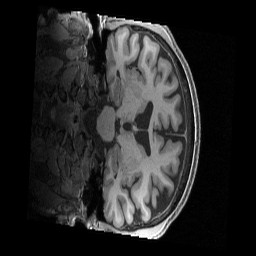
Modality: T1w
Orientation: coronal
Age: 55
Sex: male
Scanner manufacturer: siemens
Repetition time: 2.4 s
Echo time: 0.00231 s